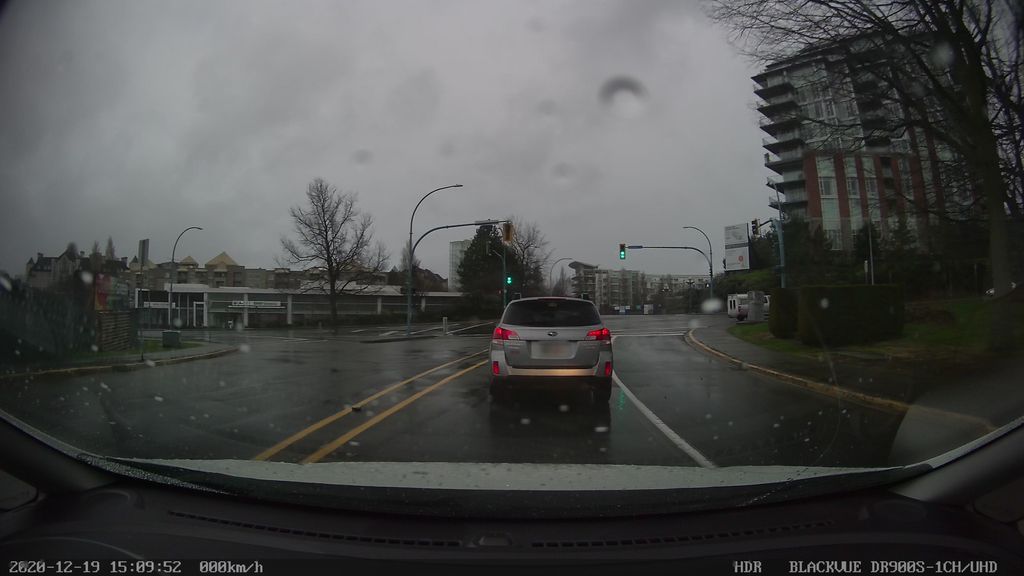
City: victoria